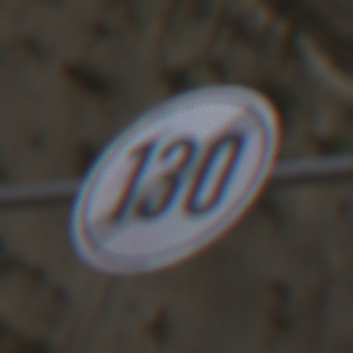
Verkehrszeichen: EndeGeschwindigkeit130
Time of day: MorningAfternoon
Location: Outdoor (Suburban)
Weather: PartlyCloudy
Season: NotSpecified
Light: Natural